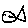
Label: fish